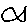
Label: fish